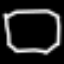
Label: octagon